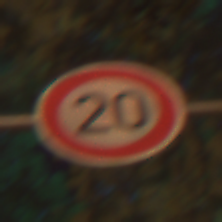
Verkehrszeichen: Geschwindigkeit20
Umgebung: Outdoor, Urban
Tageszeit: Night
Wetter: PartlyCloudy
Licht: Artificial
Jahreszeit: NotSpecified
Kontrast: HighContrast